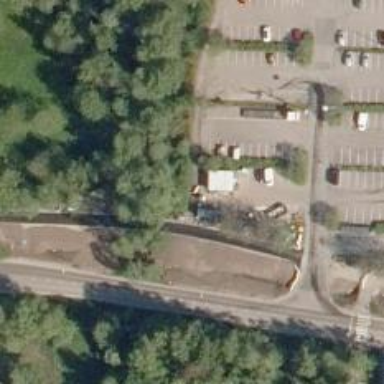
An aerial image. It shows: Cycleway.